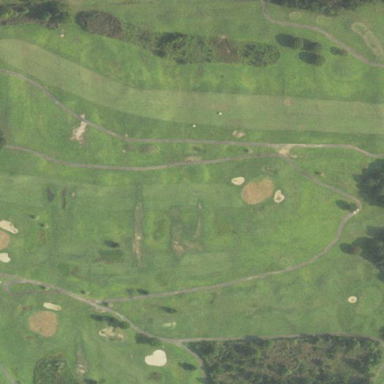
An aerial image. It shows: Rough area on grassy golf course.